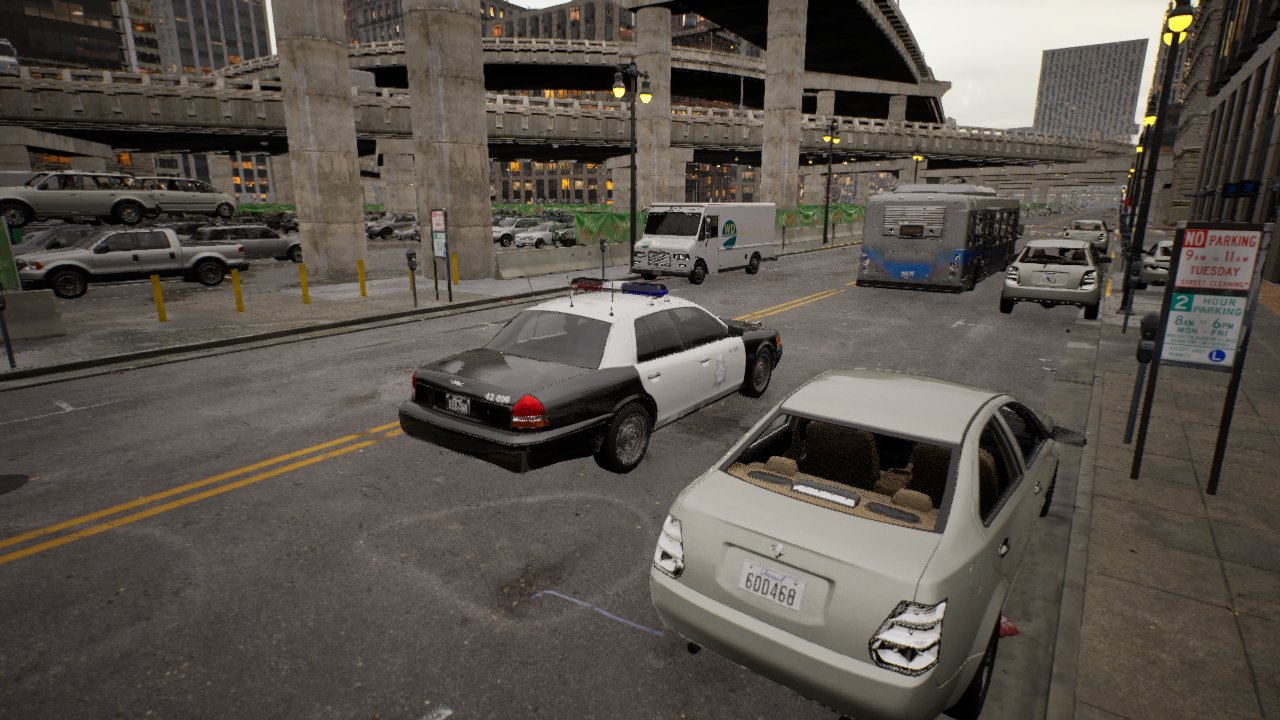
Venue: downtown
Lighting: golden hour
Vehicle rig: sedan